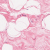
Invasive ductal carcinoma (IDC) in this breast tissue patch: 0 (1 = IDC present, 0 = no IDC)